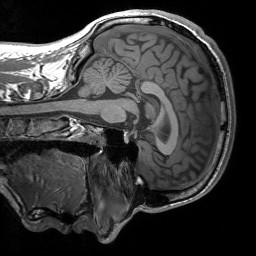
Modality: T1w
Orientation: sagittal
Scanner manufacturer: siemens
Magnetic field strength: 3 T
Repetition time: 1.9 s
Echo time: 0.00252 s